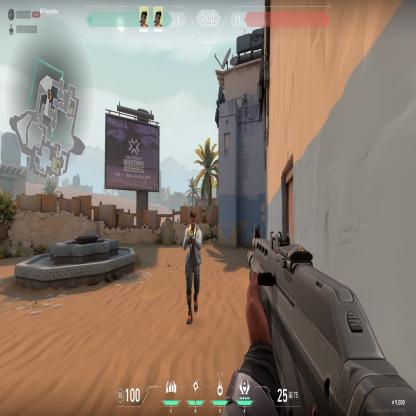
Label: teammate